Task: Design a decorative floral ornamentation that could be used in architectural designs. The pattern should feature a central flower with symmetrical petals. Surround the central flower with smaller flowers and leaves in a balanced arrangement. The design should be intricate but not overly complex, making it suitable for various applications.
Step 554:
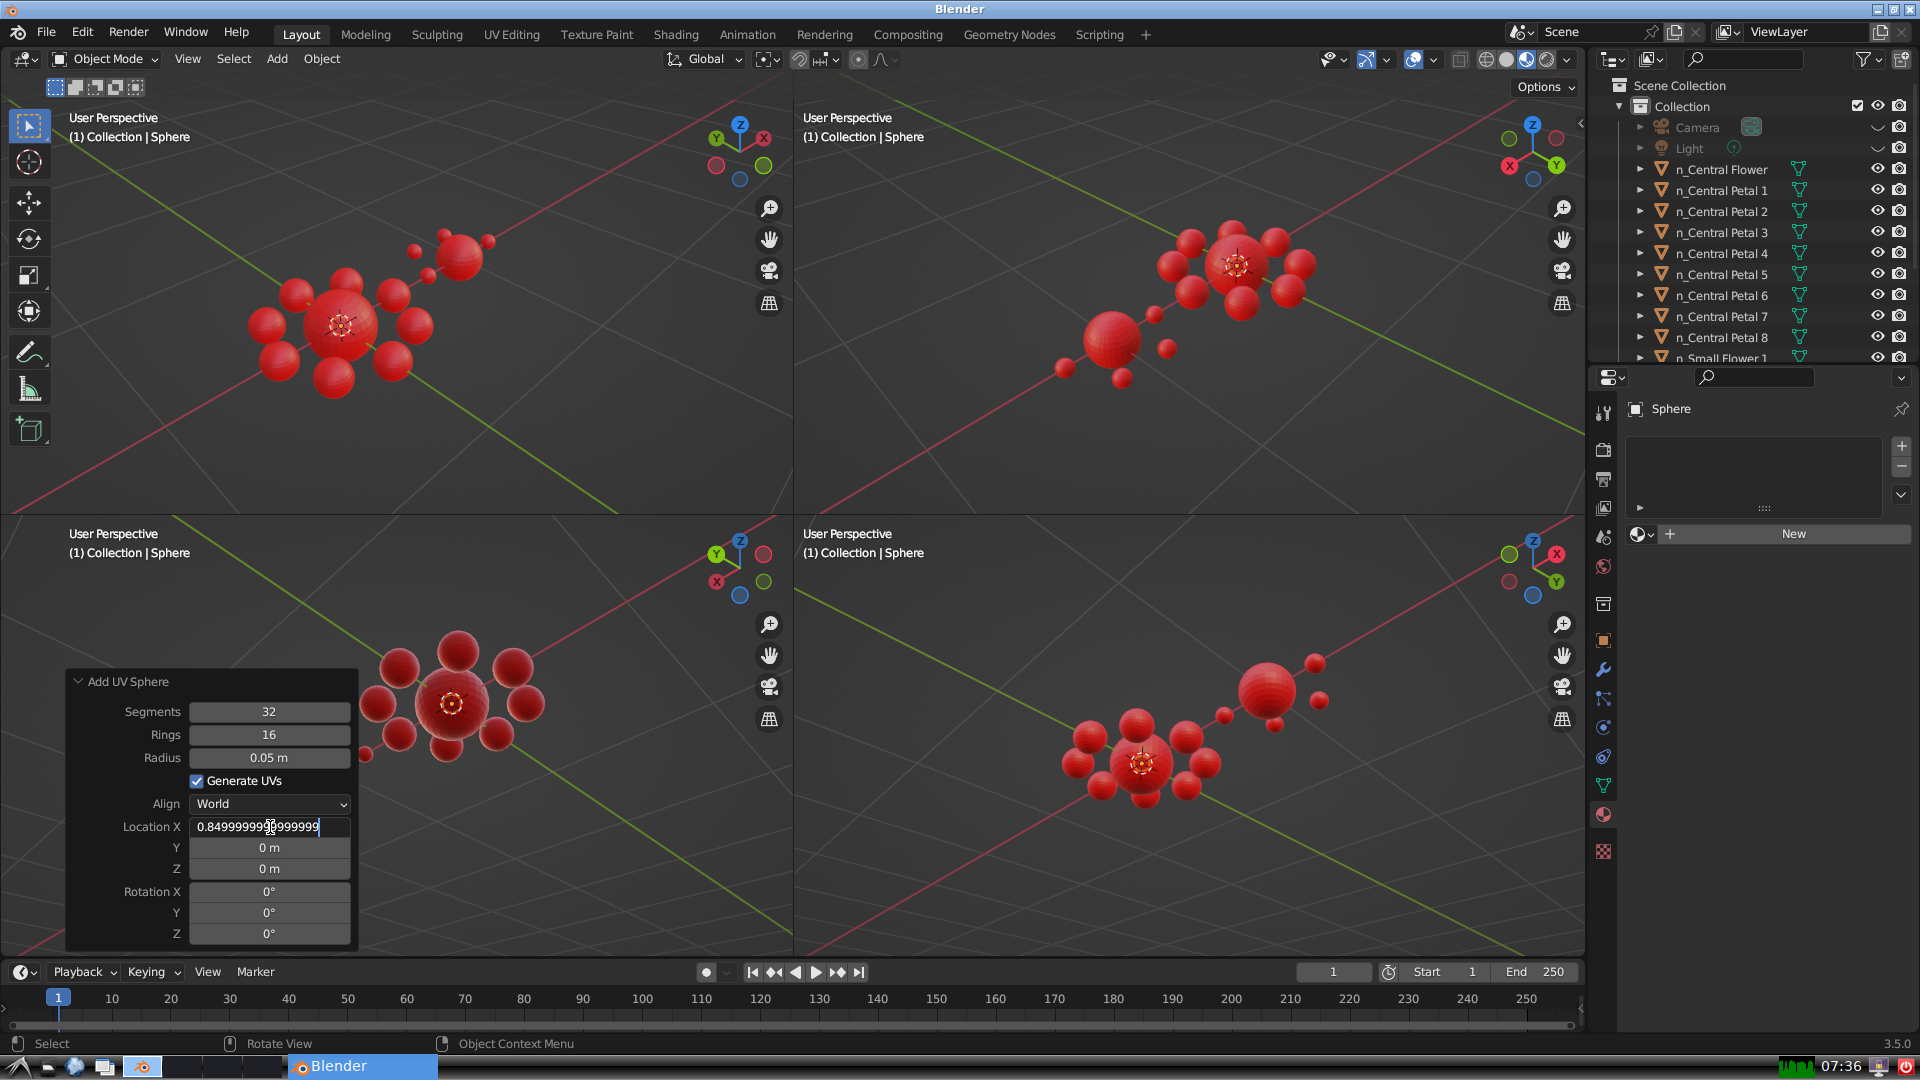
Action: {"key_press": ['Return']}